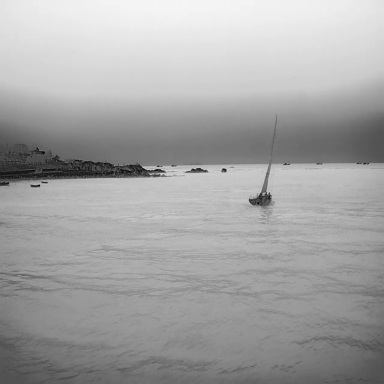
There is a sailboat in the infrared image.